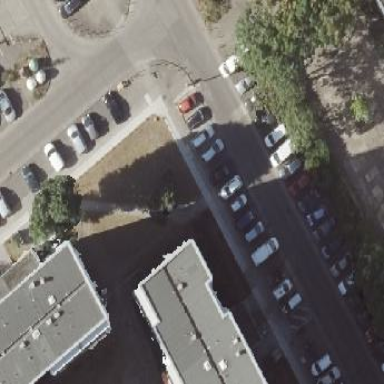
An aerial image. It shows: Parking available on the street side.